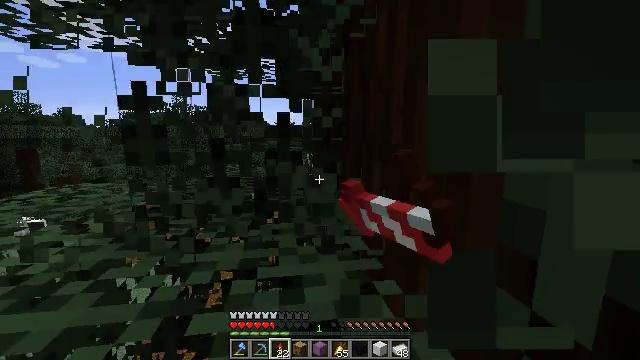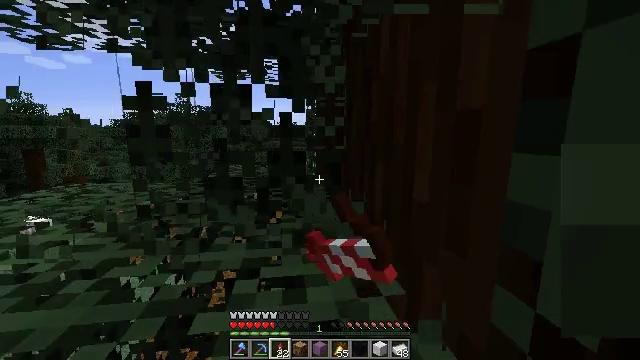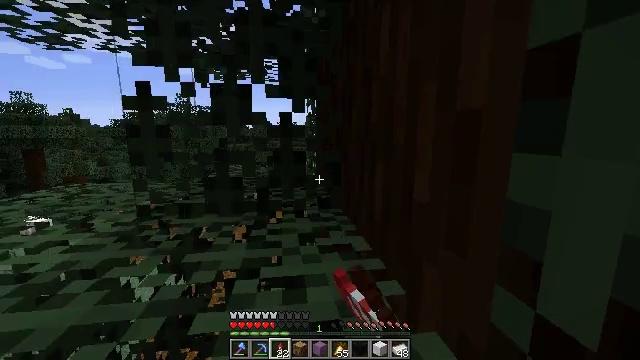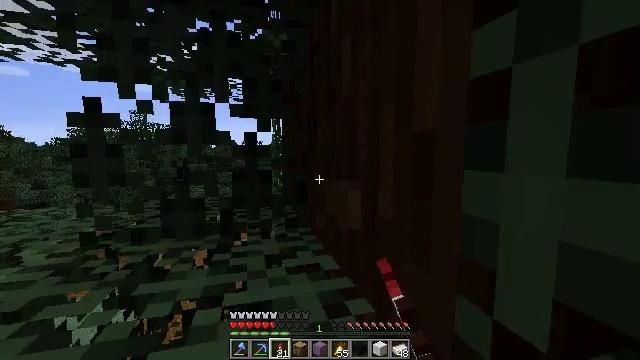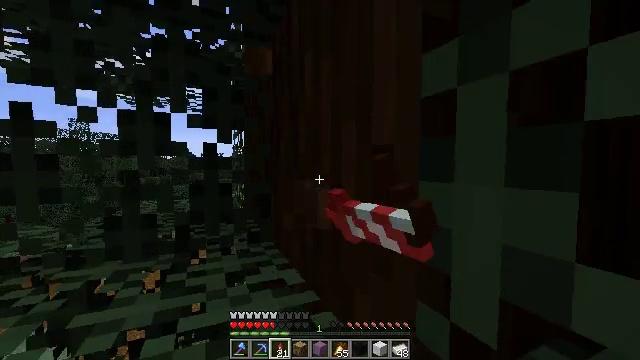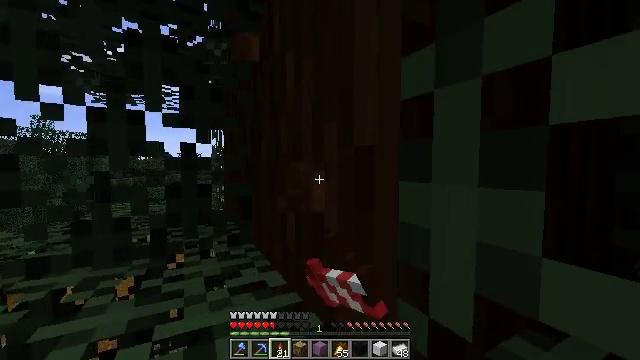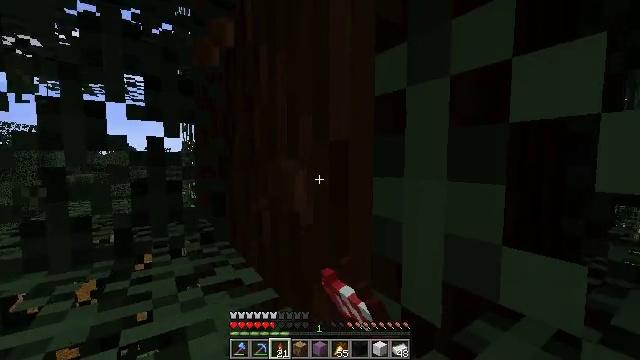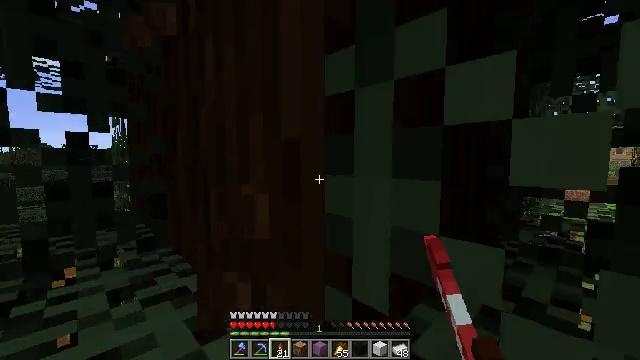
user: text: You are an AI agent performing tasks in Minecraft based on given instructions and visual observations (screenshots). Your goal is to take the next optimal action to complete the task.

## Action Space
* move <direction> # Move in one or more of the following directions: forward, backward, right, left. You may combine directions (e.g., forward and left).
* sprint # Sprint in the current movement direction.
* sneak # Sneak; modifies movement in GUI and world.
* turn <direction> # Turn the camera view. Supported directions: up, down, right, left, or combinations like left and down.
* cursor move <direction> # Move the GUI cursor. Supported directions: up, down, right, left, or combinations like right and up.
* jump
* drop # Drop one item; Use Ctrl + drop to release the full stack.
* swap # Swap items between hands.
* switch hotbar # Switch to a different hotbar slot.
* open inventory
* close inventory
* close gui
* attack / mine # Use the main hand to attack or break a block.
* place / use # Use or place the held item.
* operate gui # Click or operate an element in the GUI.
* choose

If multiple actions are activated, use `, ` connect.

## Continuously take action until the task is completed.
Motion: motion action
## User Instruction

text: Remove a firework rocket from the inventory.
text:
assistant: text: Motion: attack / mine
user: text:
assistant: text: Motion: attack / mine
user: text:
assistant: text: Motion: turn right and up, attack / mine, drop
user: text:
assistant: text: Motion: turn right and up, attack / mine, drop
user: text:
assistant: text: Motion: turn right, attack / mine, drop
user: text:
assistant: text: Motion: turn right and down, attack / mine, drop
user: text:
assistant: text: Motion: turn right, attack / mine, drop
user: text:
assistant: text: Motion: attack / mine, drop